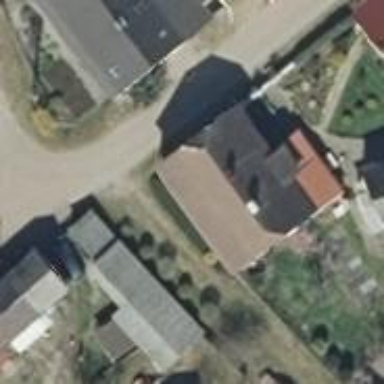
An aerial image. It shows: Building with gabled roof. The roof orientation is along the building.